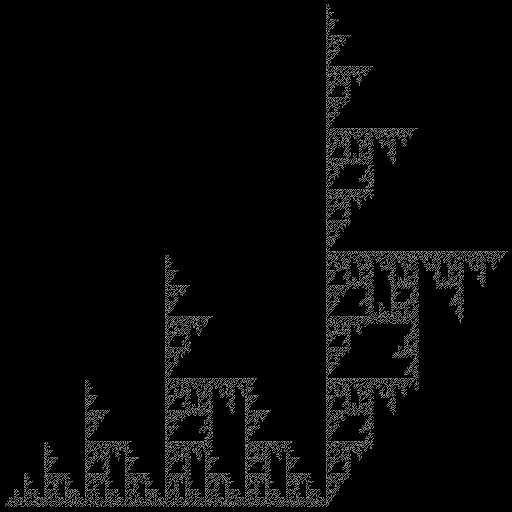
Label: binary